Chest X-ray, AP view. Patient: 64 years old, sex F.
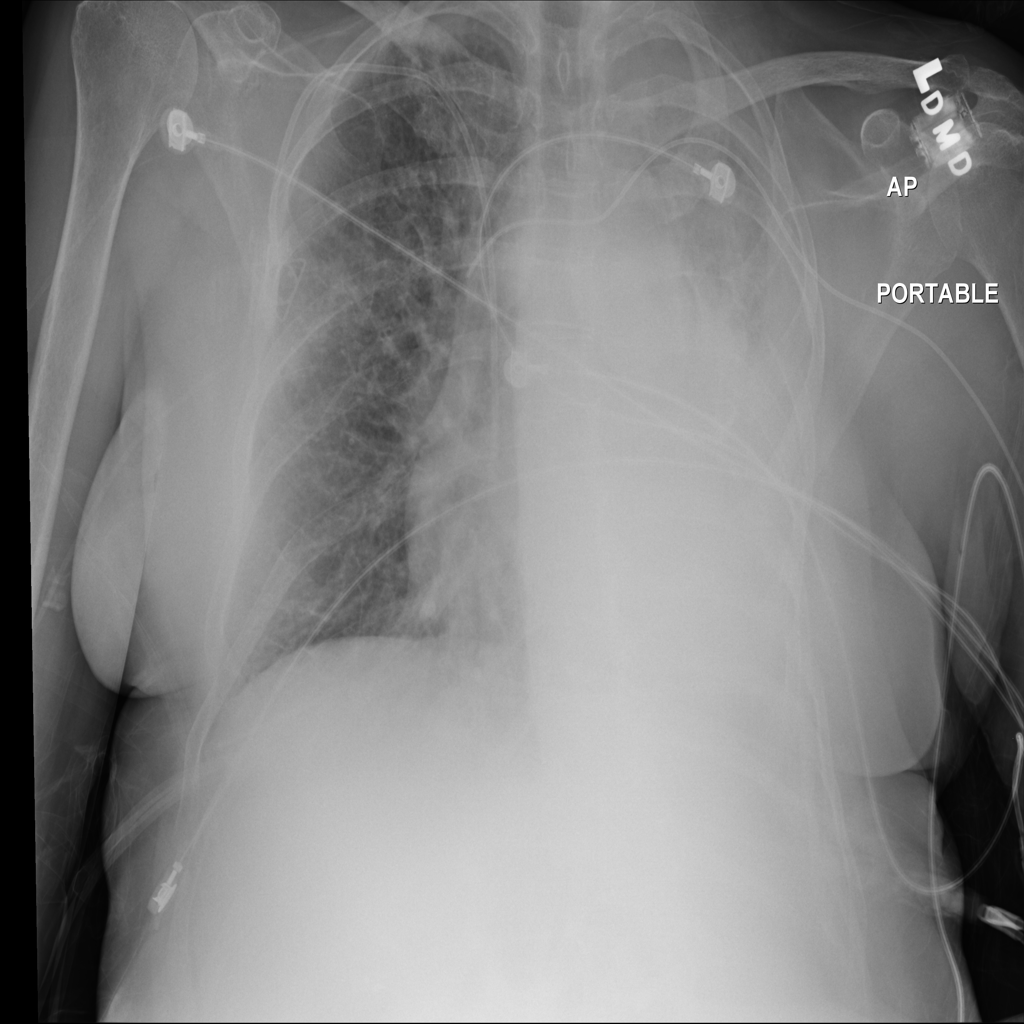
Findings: Infiltration